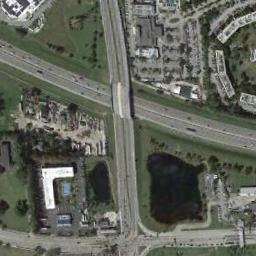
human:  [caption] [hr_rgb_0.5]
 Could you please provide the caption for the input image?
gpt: The overpass is on the grass next to some lakes .

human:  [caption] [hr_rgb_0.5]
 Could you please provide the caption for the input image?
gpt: The cross-line overpass is over the road and the overpass is surrounded by lots of buildings and a lake .

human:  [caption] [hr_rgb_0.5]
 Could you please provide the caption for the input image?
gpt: There are many buildings of different shapes beside the overpass .

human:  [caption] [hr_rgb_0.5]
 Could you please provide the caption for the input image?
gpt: Below this overpass is a four-lane highway .

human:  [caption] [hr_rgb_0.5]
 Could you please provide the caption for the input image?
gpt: There are some green lawns and buildings and a lake beside the overpass .